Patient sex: M
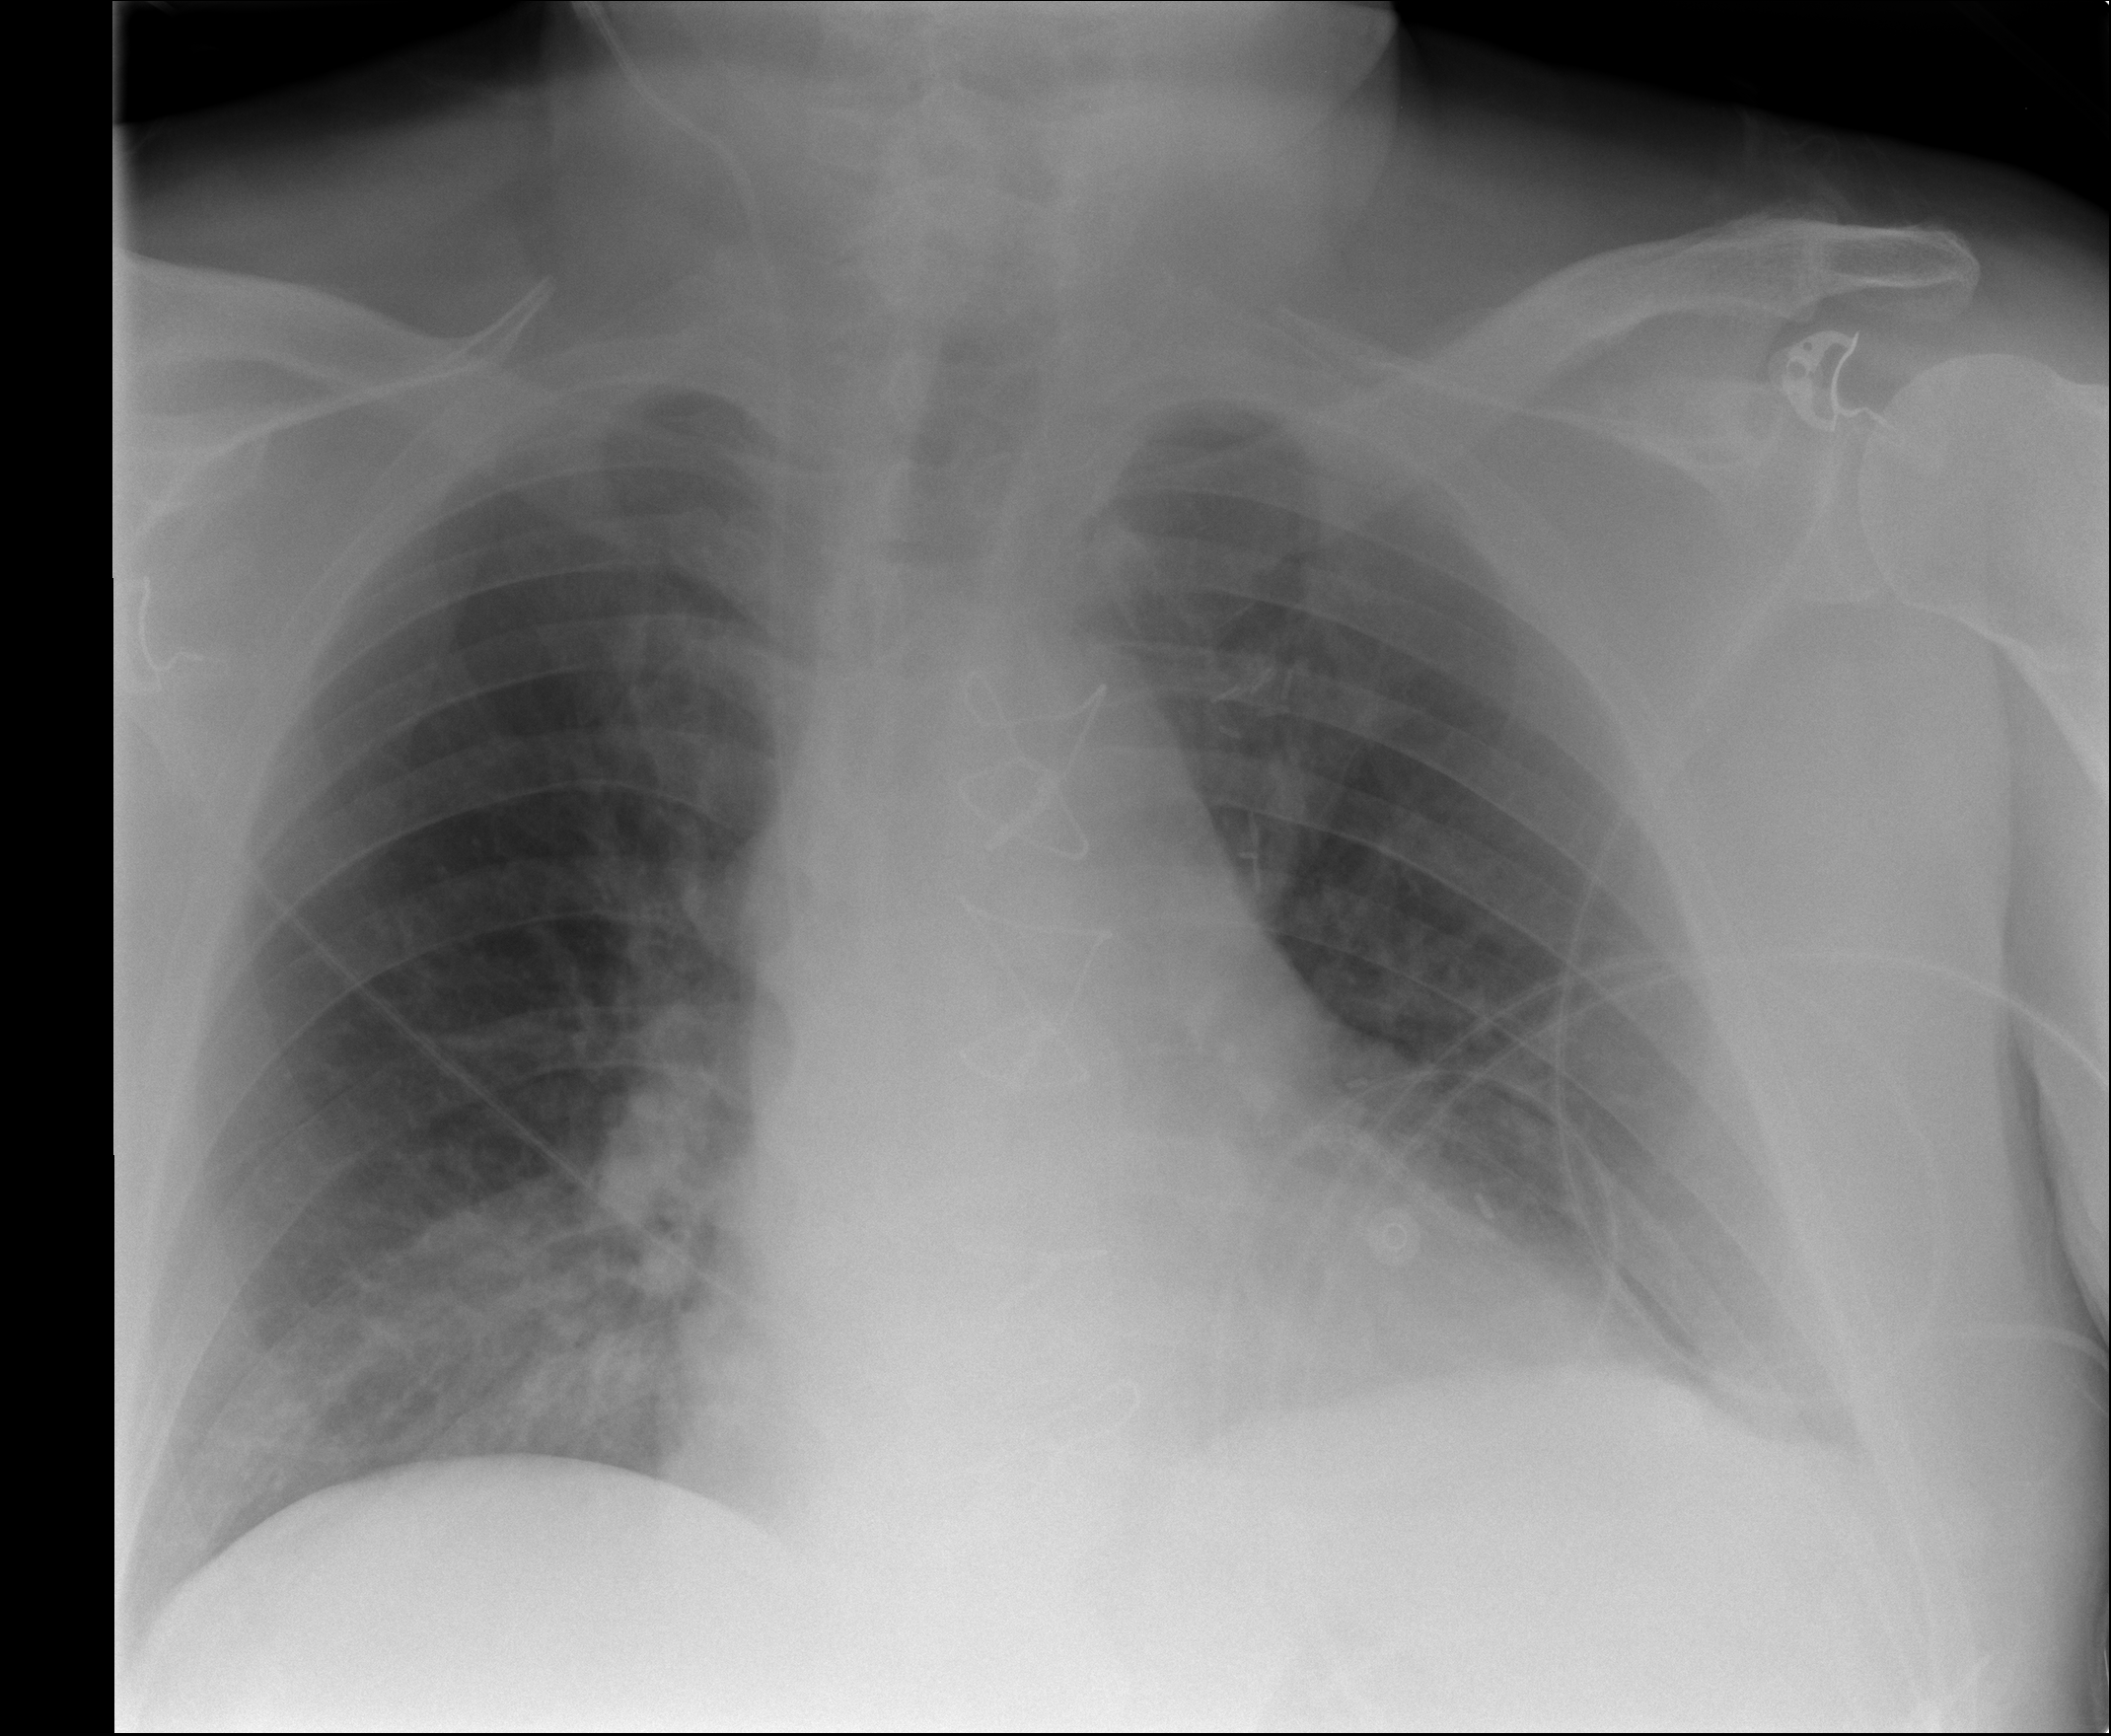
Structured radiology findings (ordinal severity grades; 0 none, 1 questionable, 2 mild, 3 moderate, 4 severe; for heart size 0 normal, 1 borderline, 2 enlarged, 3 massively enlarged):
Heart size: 1
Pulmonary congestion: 0
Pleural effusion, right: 0
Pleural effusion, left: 0
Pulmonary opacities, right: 0
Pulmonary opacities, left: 0
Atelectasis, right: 2
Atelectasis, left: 0